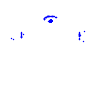
Particle: proton